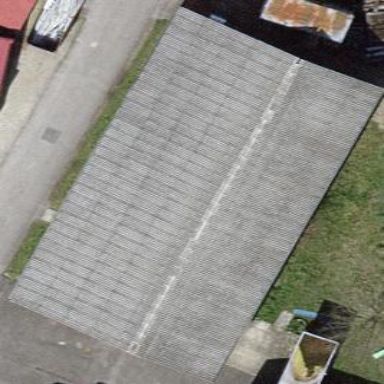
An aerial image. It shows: Gabled building.